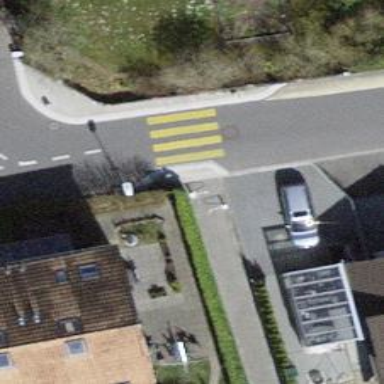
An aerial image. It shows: Cycle barrier.